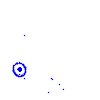
Particle: pion